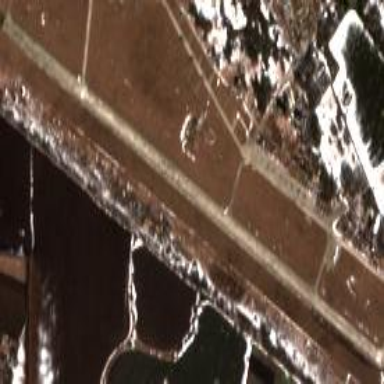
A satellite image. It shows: Concrete runway at the airport.